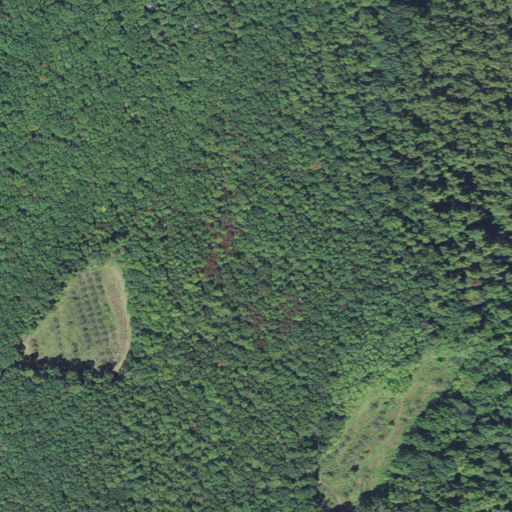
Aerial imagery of mountain in North Carolina named Mitchell Mountain containing deciduous forest, mixed forest, and pasture